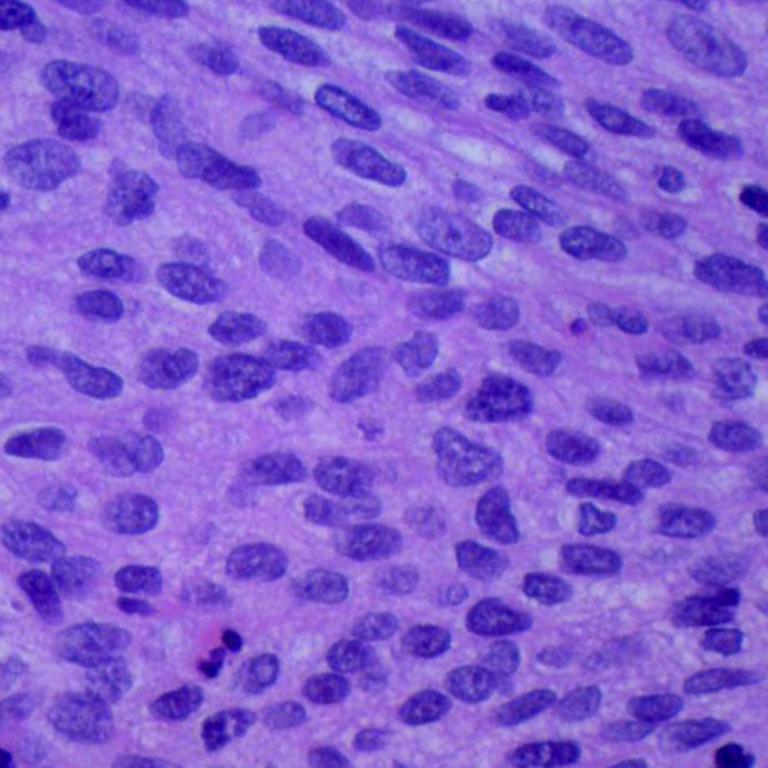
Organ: lung
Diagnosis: squamous carcinomas